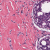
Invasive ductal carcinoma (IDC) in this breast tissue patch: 0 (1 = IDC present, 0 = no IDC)